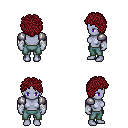
a pixel art fantasy rpg character, female body template, dark elf, purple skin, steel arm armor, teal pants, brunette curly afro hairstyle, white cloth bandages, four views (front, back, left, right), 2x2 character sprite sheet, small pixel art, hard edges, no anti-aliasing